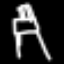
Label: chair